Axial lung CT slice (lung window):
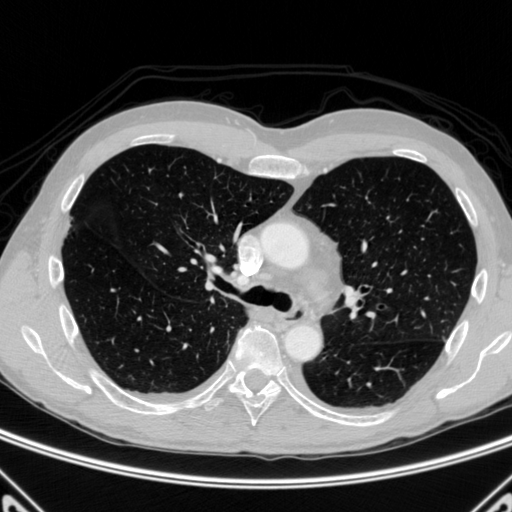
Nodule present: no